Question: This is code for get current date information is getting from database. It is working successfully.
'''
public class RetailerWs {
public int data(){
int count=0;
//count++;
try{
Class.forName("com.mysql.jdbc.Driver");
Connection con = DriverManager
.getConnection("jdbc:mysql://localhost:3306/pro","root","");
PreparedStatement statement = con
.prepareStatement("select * from orders where status='Q' AND date=CURDATE()");
ResultSet result = statement.executeQuery();
while(result.next()) {
// Do something with the row returned.
count++; //if the first col is a count.
}
}
catch (Exception exc) {
System.out.println(exc.getMessage());
}
return count;
}
}
'''
my doubt is ..how to do that...please help me.
dis is my database:

Here i wish to need output is if i run the above application means it is displayed the count value.if i wish to need output is the current month details.for eg:i get the current date information means the check the query and display count value is 2..it is worked successfully.here i wrote the query is
'''
select * from orders where status='Q' AND date=CURDATE()".
'''
it is successfully worked.same thing how is write the query for status=Q for current month...so now i wish to display the output is 2.but i can't unable to do dis.so please help me.how is to do.how can i change my code.
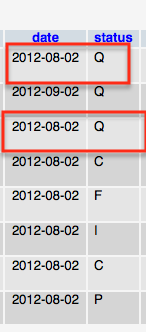
Answer: try function 'MONTH()' of mysql
<URL>